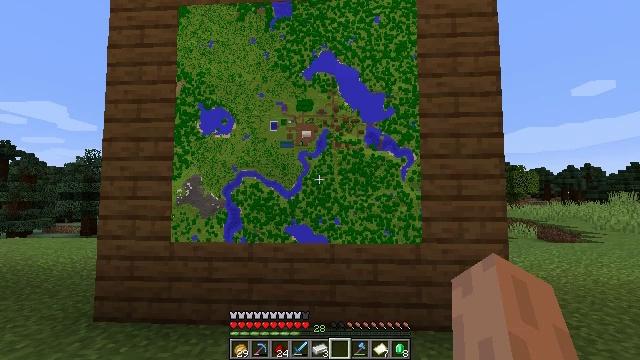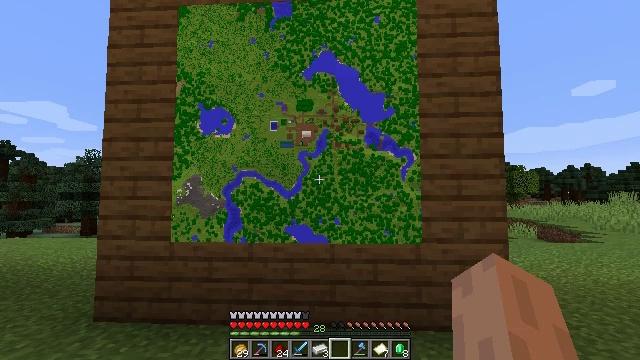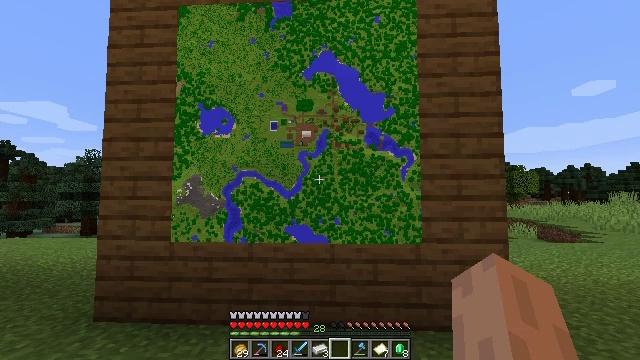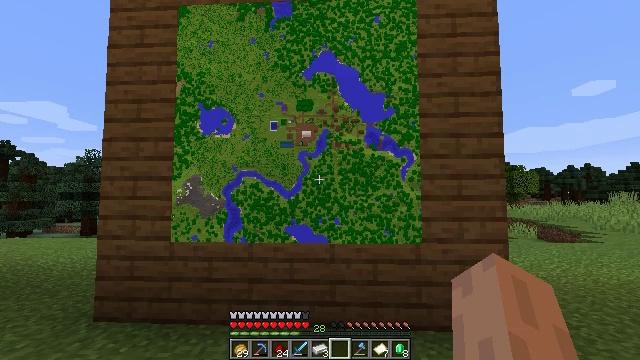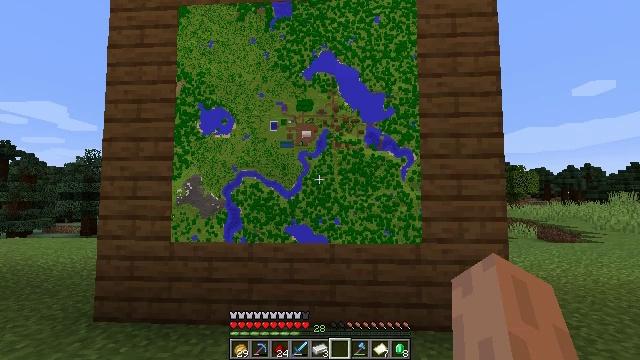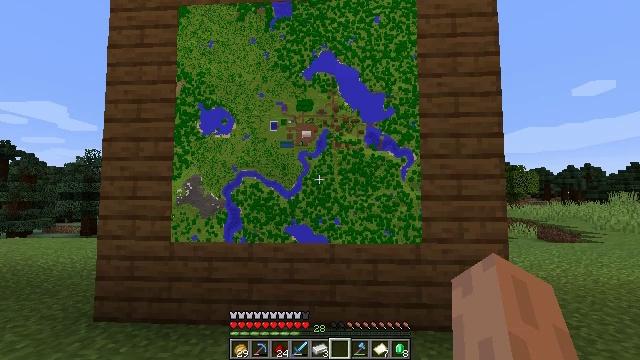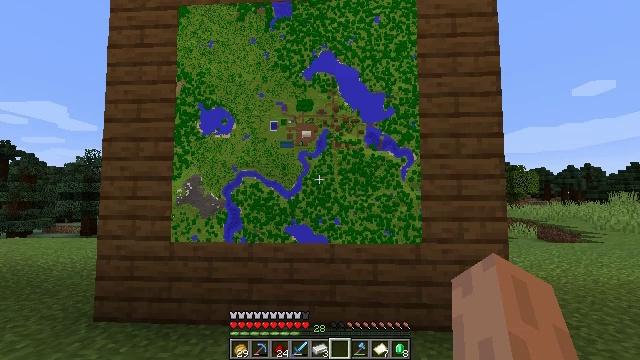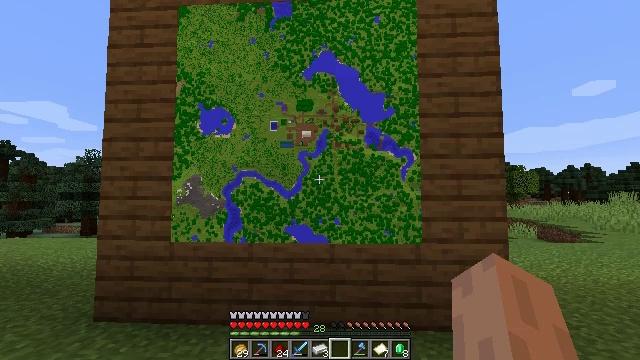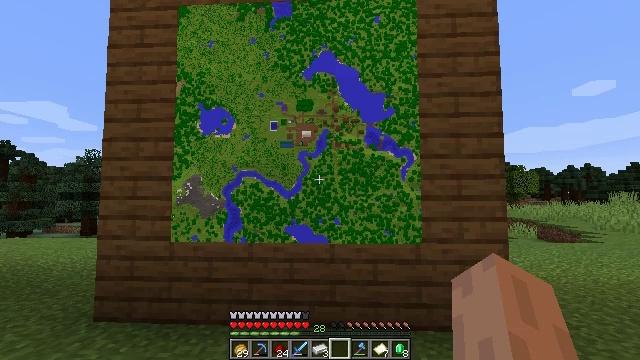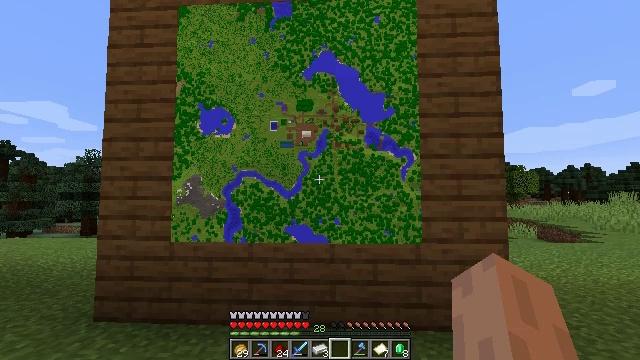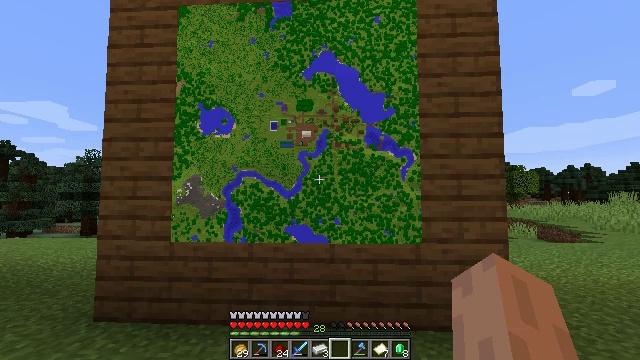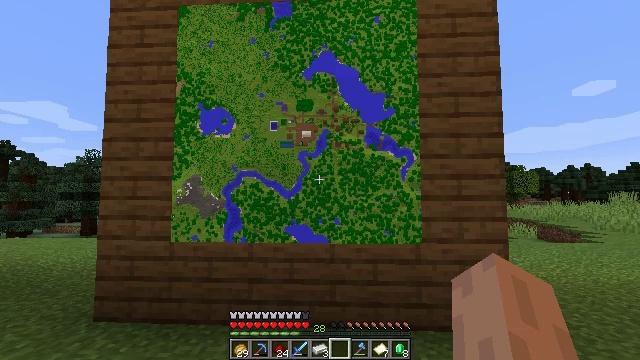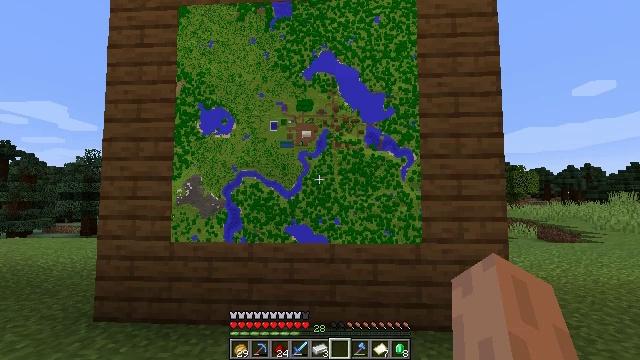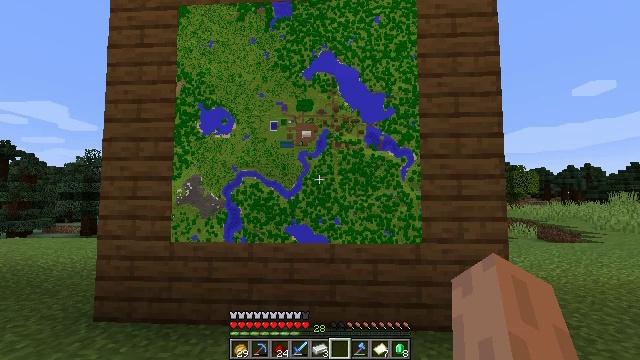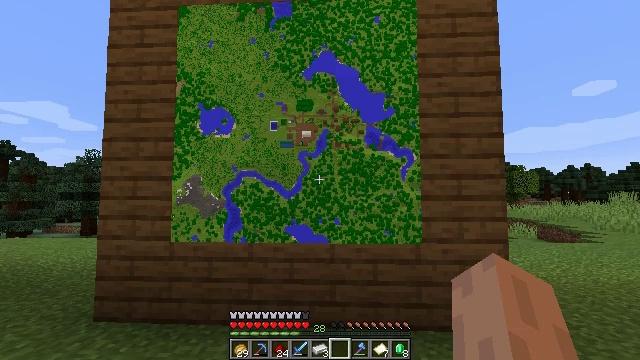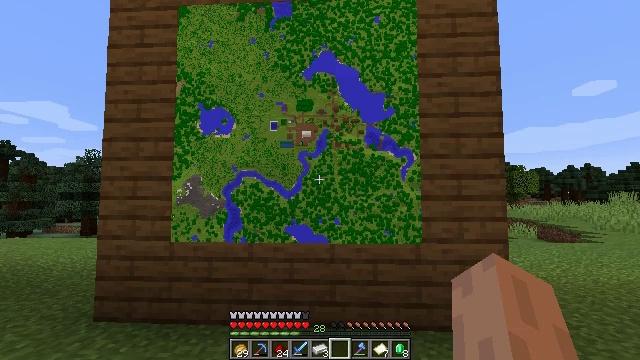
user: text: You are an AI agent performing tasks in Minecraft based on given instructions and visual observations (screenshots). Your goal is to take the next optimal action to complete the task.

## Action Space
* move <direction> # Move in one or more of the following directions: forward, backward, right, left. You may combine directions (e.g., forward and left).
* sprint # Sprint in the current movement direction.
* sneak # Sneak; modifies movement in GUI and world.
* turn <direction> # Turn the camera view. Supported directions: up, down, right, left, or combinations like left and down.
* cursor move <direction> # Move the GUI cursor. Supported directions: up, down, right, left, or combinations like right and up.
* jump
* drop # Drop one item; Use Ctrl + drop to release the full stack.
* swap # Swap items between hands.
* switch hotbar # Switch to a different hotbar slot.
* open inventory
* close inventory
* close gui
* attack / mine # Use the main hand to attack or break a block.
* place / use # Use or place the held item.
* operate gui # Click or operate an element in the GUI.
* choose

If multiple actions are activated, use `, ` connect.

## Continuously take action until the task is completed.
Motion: motion action
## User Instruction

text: Use sticks and leather to craft an item frame.
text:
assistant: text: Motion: no_op
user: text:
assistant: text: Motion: no_op
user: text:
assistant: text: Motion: no_op
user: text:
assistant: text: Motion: no_op
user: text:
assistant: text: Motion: no_op
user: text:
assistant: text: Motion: no_op
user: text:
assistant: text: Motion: no_op
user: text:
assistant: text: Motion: no_op
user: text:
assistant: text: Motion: no_op
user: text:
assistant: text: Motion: no_op
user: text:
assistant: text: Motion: no_op
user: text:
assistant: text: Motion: no_op
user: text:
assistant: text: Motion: no_op
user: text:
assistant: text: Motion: no_op
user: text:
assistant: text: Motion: no_op
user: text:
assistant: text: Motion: no_op
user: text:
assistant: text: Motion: no_op
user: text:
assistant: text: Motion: no_op
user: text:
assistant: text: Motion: no_op
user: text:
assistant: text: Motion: no_op
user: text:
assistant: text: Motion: no_op
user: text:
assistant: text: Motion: no_op
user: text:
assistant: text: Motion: no_op
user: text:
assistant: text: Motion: no_op
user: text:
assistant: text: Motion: no_op
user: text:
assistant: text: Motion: no_op
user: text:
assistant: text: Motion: no_op
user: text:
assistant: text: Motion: no_op
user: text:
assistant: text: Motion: no_op
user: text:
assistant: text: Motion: no_op